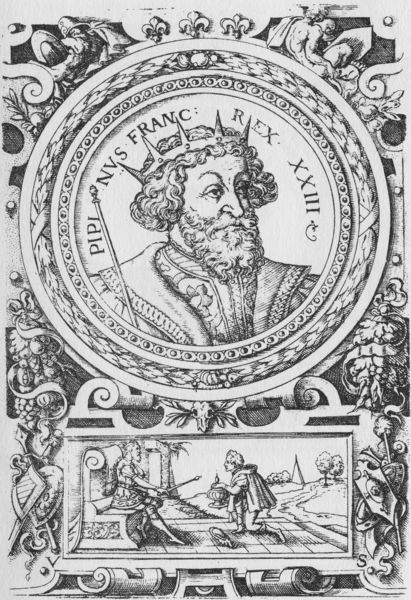
Titel: Bildnis von König Pippin von Frankreich
Künstler: Virgil Solis
Institution: (Seriendruck)
Schlagwörter: baum, blätter, mann, weiß, bäume, landschaft, menschen, blumen, frankreich, frau, grau, nase, profil, schwarz, szene, zeichnung, muster, ornament, bart, augen, band, bärtig, mensch, rahmen, schädel, vollbart, bild, bildnis, portrait, porträt, feld, girlande, krone, poträt, rund, tondo, umrandung, engel, ranken, trauben, holzschnitt, schrift, grafik, graphik, rand, kaiser, könig, thron, tafel, wein, inschrift, ornamente, schild, gefäß, buch, eckig, medaillon, umrahmung, druck, schwarz weiss, stich, illustration, schwert, text, waffen, knien, beschriftung, herrscher, kranz, lilie, ritter, franz, zacken, schnörkel, jüngling, totenkopf, weintrauben, mittelalter, traube, lilien, kupferstich, zepter, kniefall, szepter, münze, feston, latein, franc, flechtband, franken, rex, bandelwerk, rollwerk, signe, fruck, phillip, phillipus, pipinus, pippin, 23, pipi, pipin xxiii, pipin, franktreich, xxiii, pippin 23.